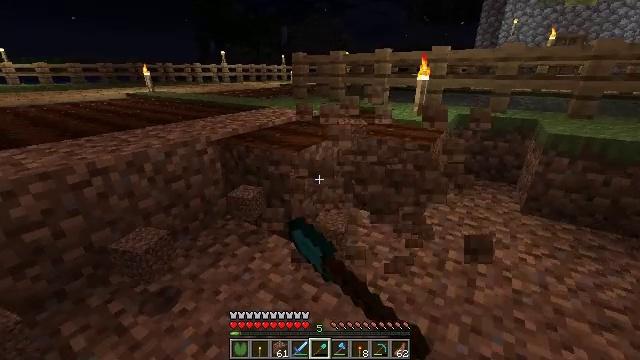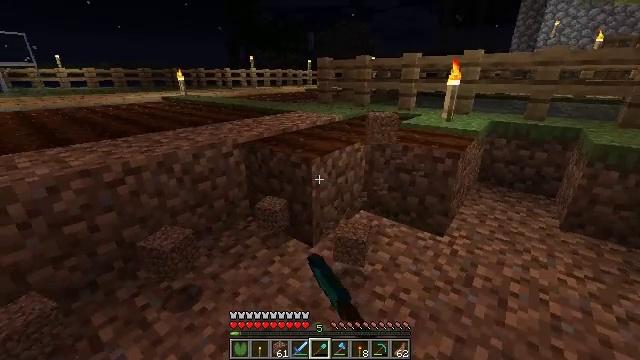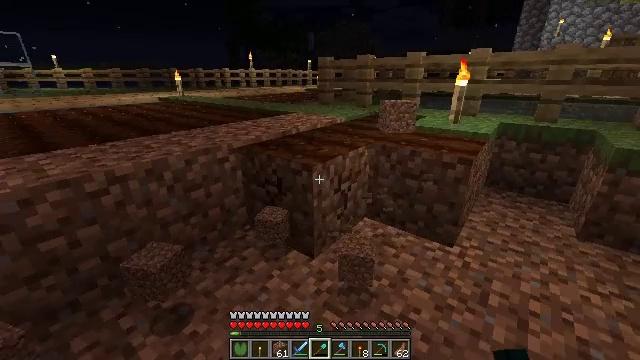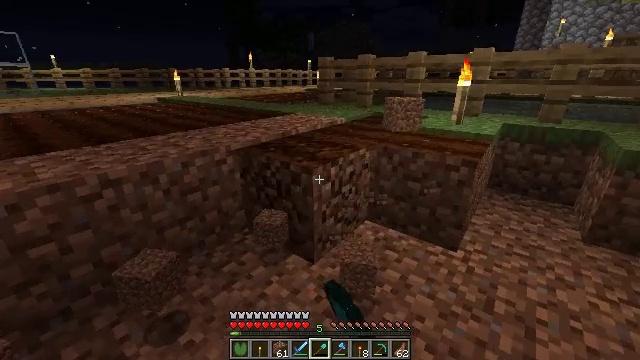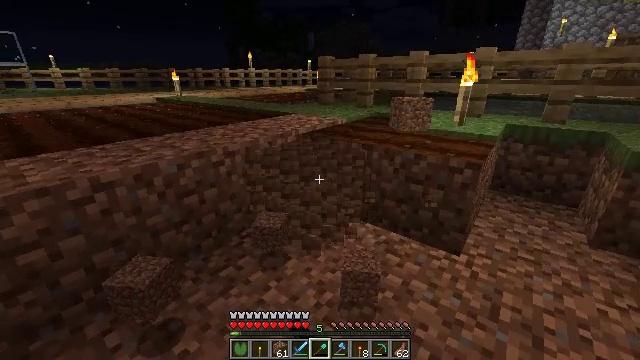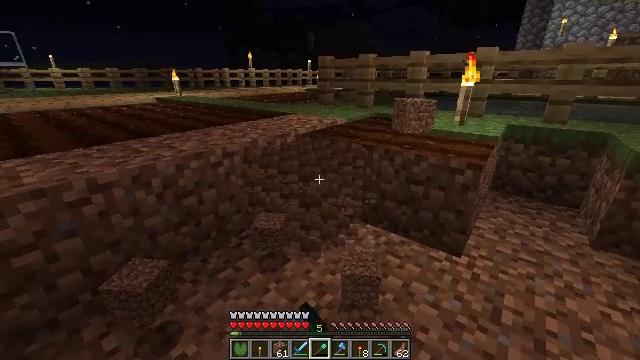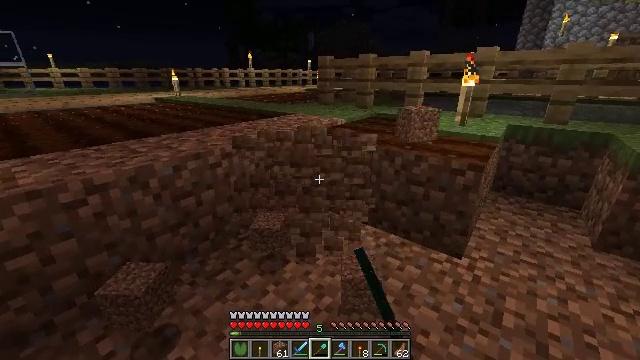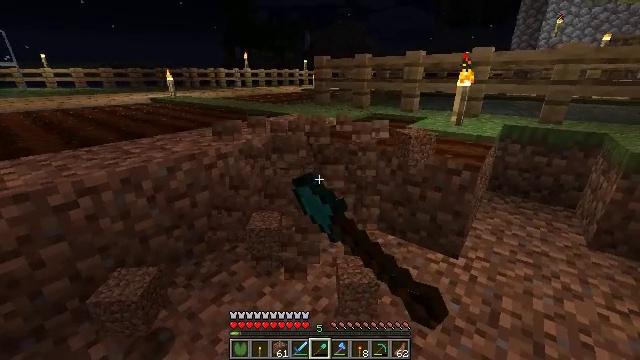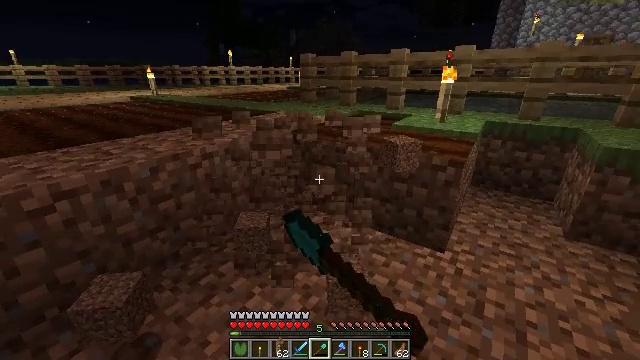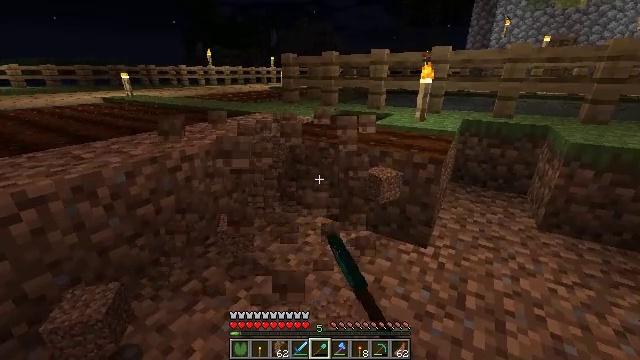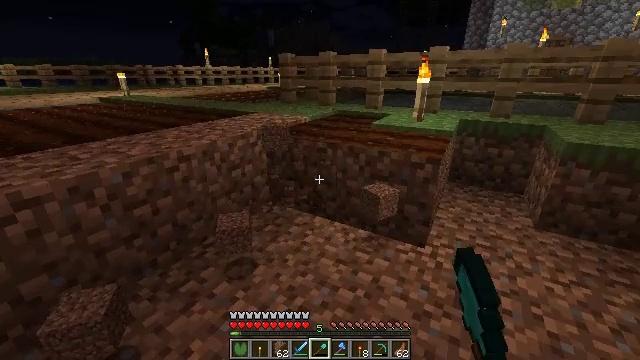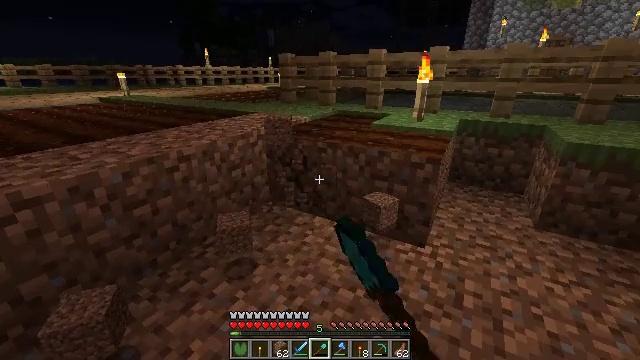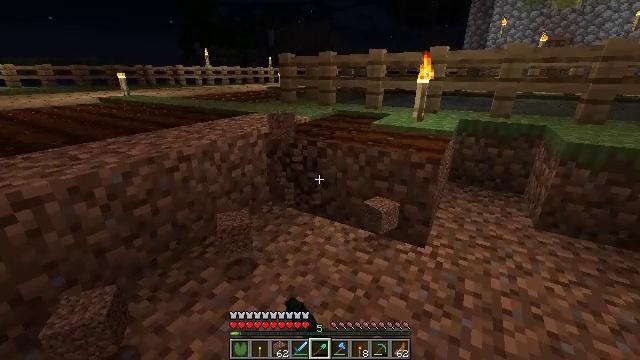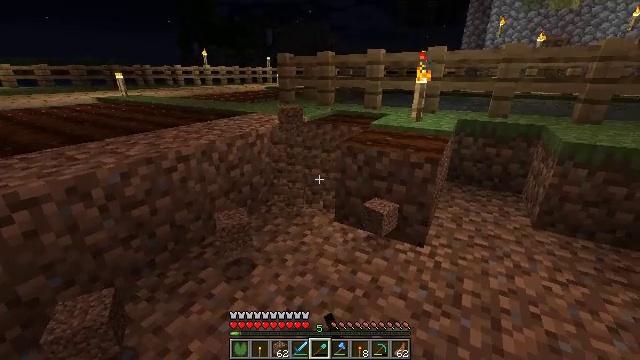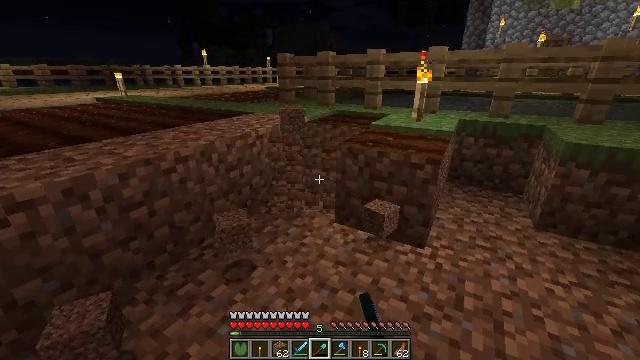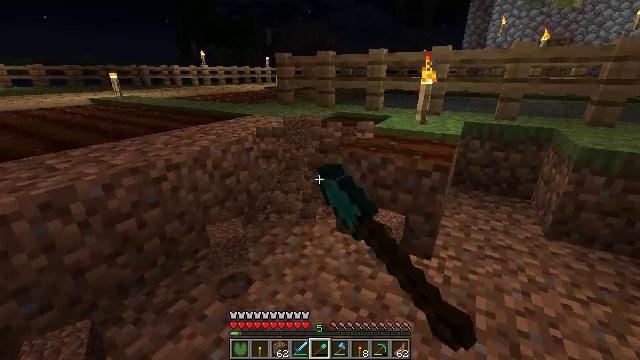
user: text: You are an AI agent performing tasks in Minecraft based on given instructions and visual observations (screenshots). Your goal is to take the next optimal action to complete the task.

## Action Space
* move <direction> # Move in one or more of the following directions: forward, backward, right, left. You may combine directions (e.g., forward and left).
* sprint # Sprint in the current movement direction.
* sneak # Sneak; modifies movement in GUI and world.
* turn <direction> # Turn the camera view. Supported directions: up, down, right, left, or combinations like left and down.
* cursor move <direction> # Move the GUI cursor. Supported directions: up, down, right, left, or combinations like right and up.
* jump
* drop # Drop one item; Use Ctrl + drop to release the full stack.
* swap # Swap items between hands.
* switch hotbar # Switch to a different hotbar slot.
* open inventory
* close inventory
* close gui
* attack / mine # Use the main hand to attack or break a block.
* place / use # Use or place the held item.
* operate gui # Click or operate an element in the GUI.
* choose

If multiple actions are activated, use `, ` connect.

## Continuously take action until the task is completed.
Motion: motion action
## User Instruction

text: Break the farmland to revert it to dirt.
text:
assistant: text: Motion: move forward, turn left, attack / mine
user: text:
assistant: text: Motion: move forward, attack / mine
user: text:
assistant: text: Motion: attack / mine
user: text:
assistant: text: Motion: attack / mine
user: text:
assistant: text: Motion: attack / mine
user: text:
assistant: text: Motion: attack / mine
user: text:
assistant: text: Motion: attack / mine
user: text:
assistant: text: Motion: turn right, attack / mine
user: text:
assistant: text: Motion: turn right, attack / mine
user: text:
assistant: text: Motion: attack / mine
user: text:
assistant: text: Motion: attack / mine
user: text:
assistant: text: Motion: attack / mine
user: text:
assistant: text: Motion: attack / mine
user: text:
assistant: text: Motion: move forward, attack / mine
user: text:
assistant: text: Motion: move forward, attack / mine
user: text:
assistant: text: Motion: move forward, turn right, attack / mine
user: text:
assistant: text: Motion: turn right and down, attack / mine
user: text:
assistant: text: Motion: turn right, attack / mine
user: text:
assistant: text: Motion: attack / mine
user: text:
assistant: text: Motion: attack / mine
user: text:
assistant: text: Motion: attack / mine
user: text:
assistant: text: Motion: attack / mine
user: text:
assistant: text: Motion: attack / mine
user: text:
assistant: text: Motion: attack / mine
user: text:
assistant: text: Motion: turn left, attack / mine
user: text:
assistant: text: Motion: move forward, turn left and up, attack / mine
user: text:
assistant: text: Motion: move forward, attack / mine
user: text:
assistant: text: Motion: move forward, attack / mine
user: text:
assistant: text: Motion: attack / mine
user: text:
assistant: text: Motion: turn right, attack / mine